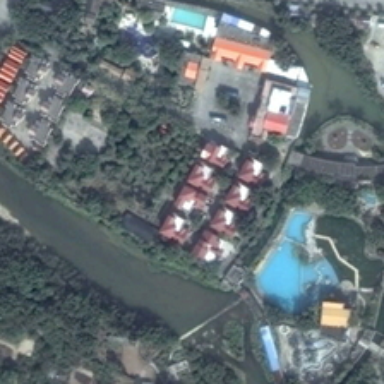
Many green trees and some buildings are in a resort with a pond .